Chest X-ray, AP view. Patient: 32 years old, sex F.
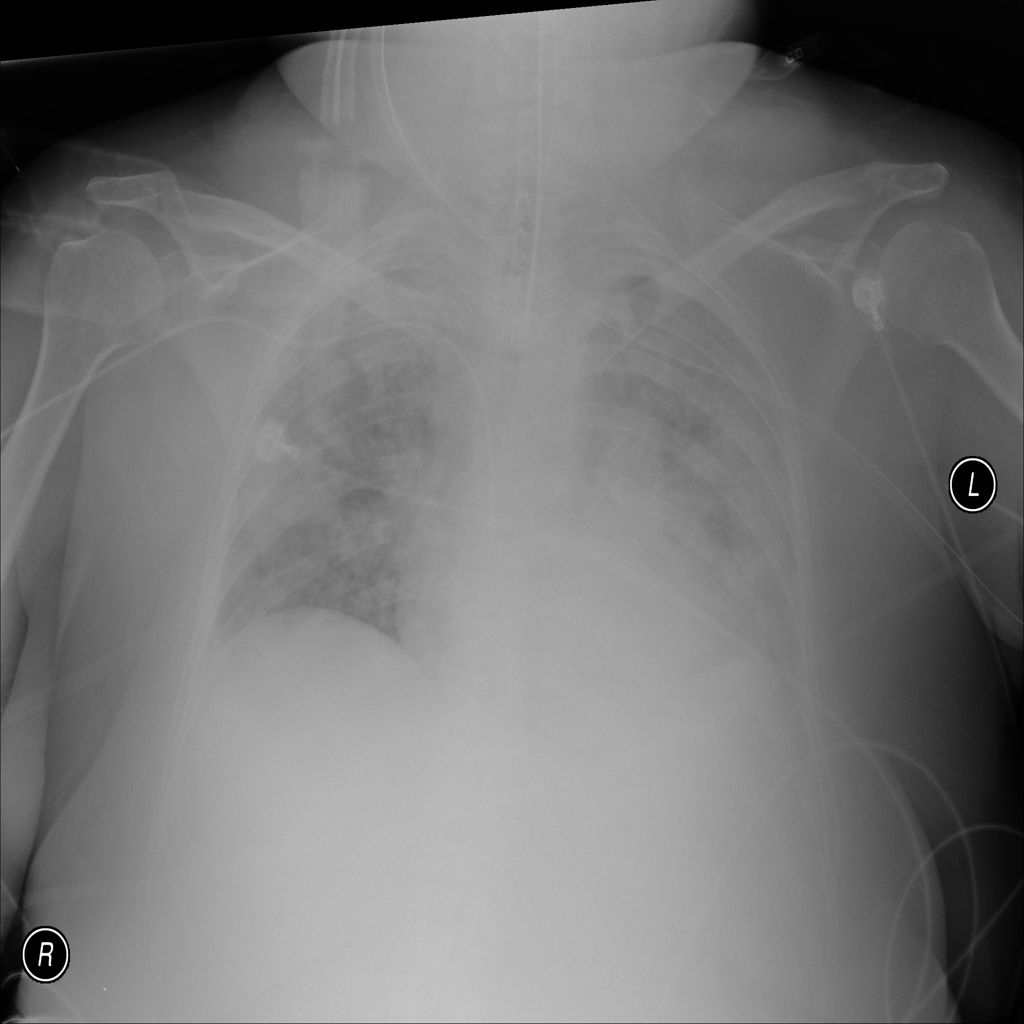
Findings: No Finding